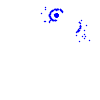
Particle: pion